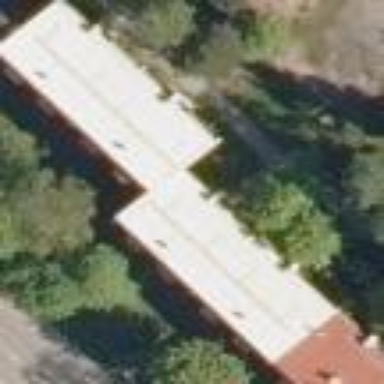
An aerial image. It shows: Grey metal roof with skillion shape on apartment building.